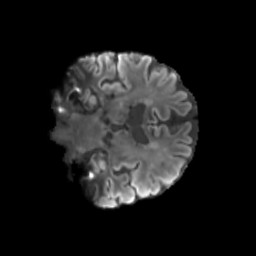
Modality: T2w
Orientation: coronal
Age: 72
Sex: male
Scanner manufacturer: siemens
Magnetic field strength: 3 T
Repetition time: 3.23 s
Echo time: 0.0892 s